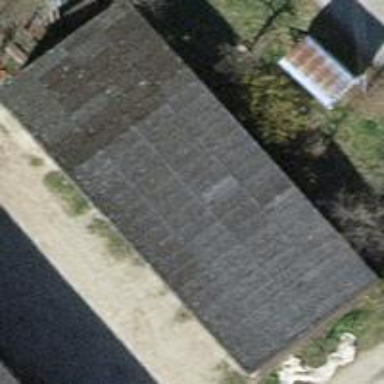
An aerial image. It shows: View of roof of building.